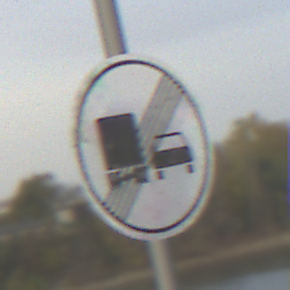
Verkehrszeichen: EndeUeberholverbotKraftfahrzeuge
Umgebung: Outdoor, Urban
Tageszeit: SunriseSunset
Wetter: PartlyCloudy
Licht: Natural
Jahreszeit: NotSpecified
Kontrast: LowContrast